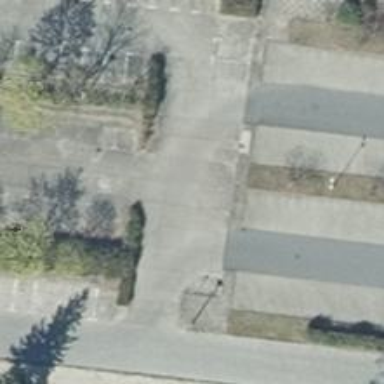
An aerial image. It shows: Road serving as parking aisle.